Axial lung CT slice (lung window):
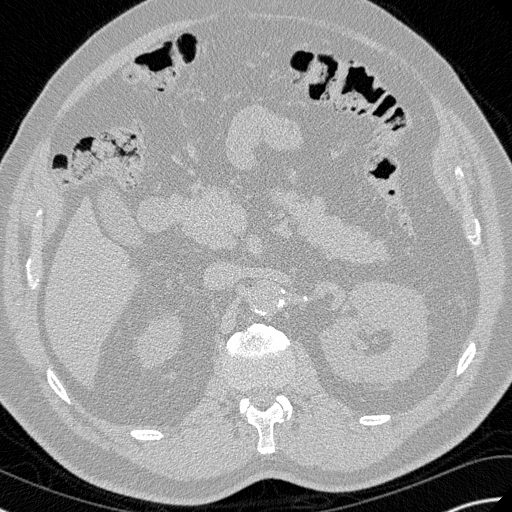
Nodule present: no